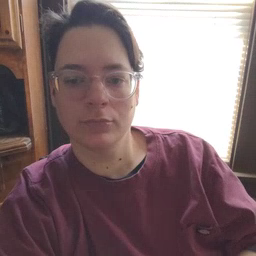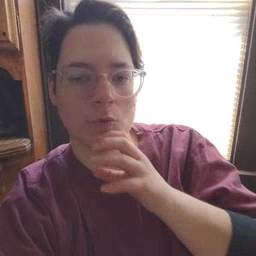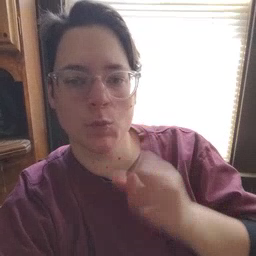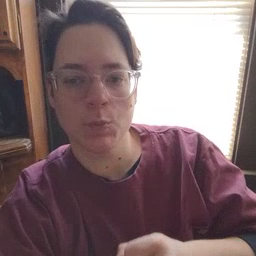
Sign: old